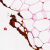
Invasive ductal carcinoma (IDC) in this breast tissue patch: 0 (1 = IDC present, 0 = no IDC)